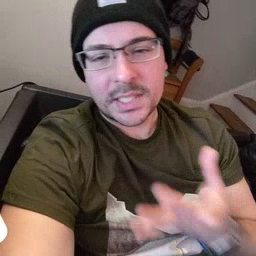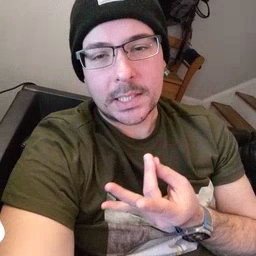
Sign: sticky